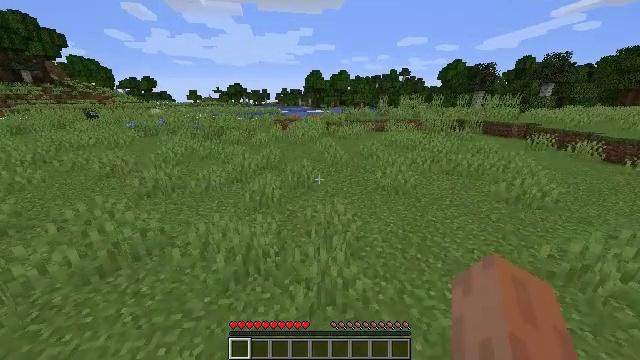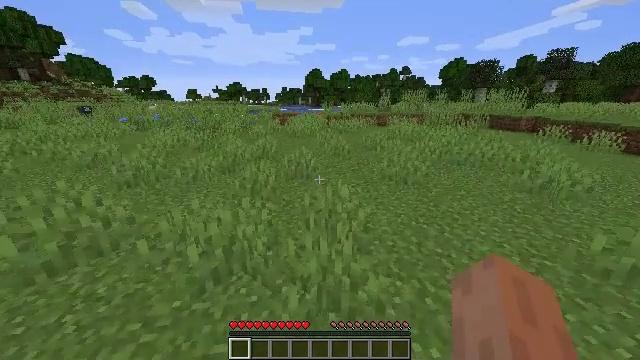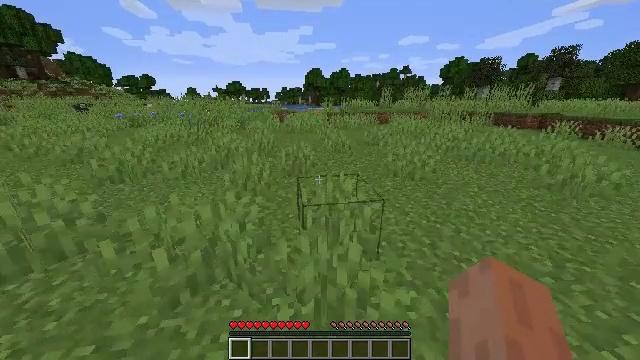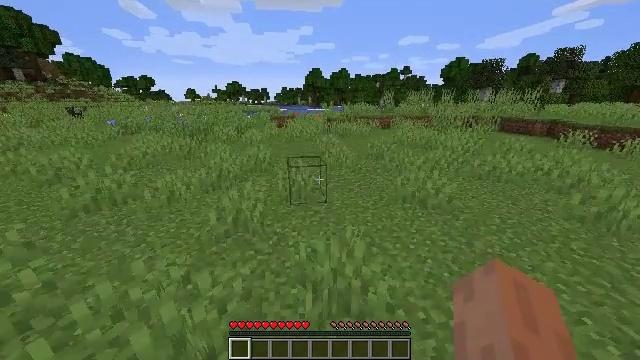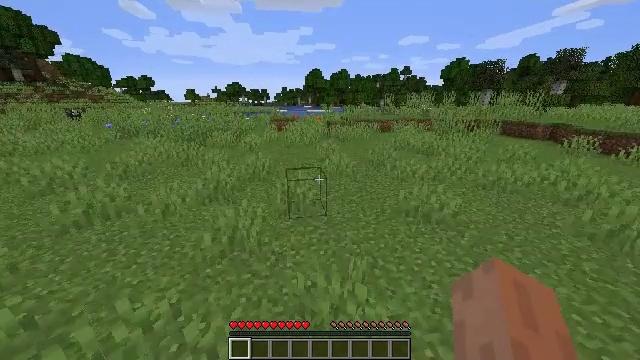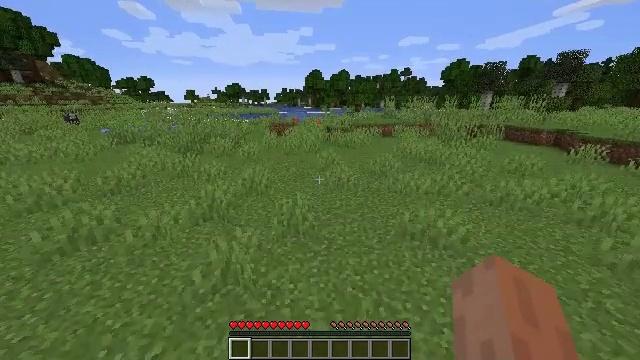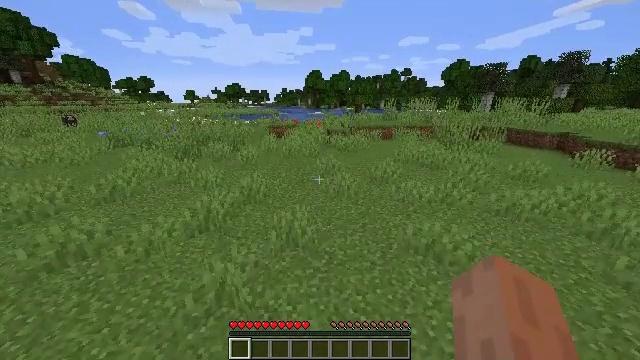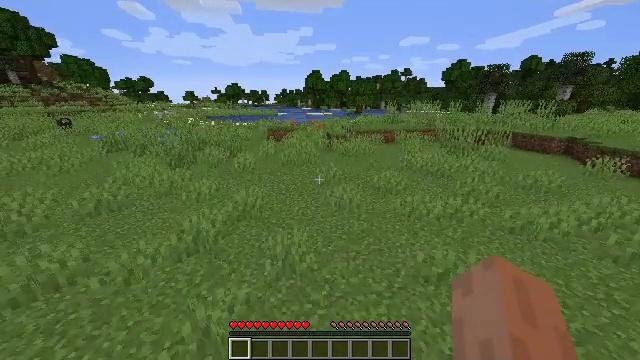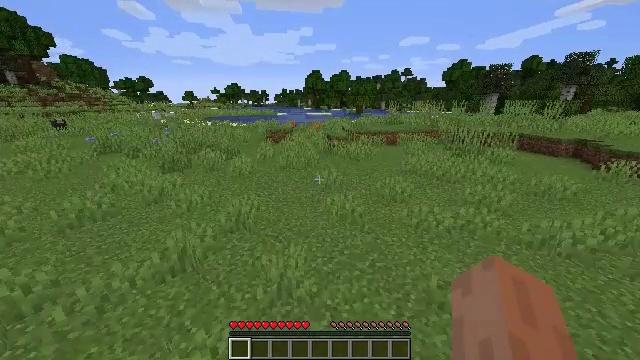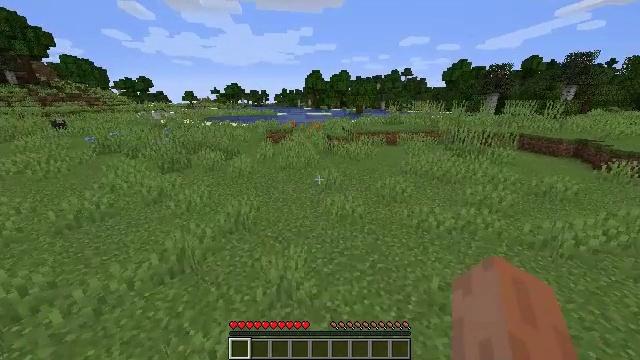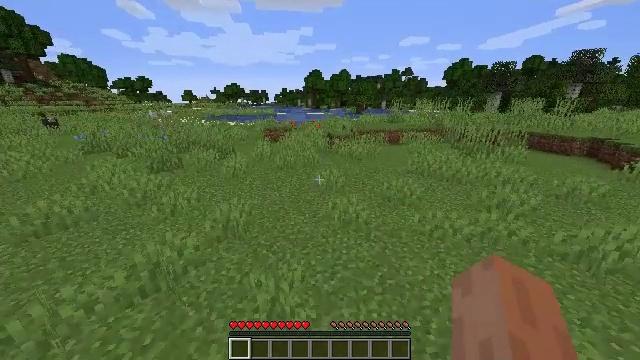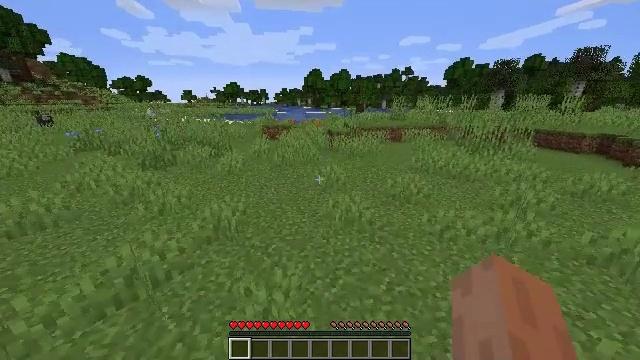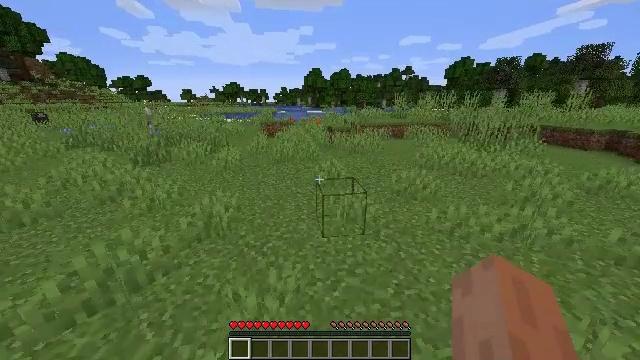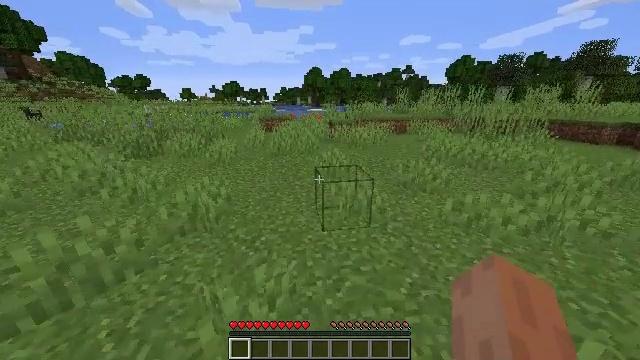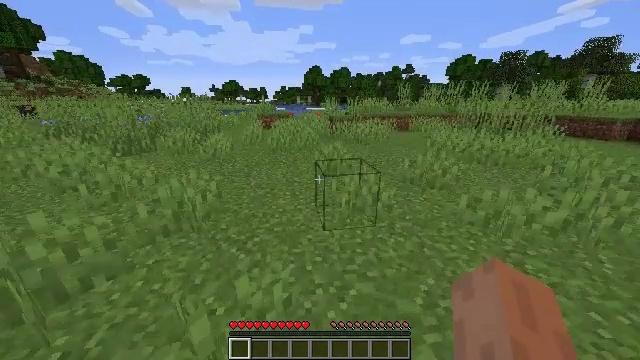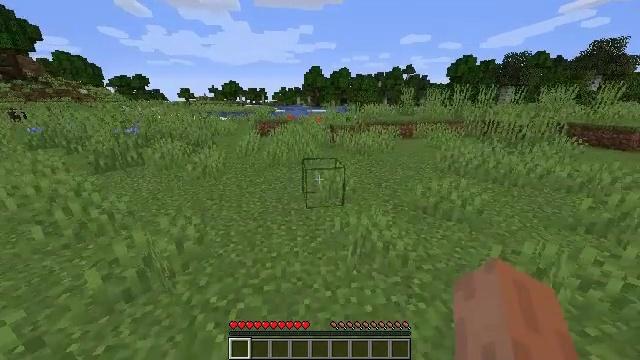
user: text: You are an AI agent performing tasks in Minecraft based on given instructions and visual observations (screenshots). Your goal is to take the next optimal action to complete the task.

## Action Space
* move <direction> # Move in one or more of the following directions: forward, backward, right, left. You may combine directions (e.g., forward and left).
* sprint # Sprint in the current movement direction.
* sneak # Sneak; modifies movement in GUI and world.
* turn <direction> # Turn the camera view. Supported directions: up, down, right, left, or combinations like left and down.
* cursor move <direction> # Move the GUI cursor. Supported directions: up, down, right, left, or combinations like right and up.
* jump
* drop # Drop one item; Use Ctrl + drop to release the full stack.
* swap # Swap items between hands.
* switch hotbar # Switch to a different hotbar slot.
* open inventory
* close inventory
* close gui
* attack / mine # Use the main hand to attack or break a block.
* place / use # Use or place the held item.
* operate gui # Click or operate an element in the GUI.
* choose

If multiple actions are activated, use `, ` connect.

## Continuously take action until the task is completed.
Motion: motion action
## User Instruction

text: Kill a skeleton.
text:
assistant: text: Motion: move forward, sprint, jump
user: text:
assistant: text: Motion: move forward, sprint, jump
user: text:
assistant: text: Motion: move forward, sprint, jump
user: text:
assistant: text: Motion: move forward, sprint, jump
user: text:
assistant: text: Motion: move forward, sprint, jump
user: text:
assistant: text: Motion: move forward, sprint, jump
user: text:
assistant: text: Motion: move forward, sprint, jump
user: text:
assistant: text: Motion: move forward, sprint, jump
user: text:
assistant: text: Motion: move forward, sprint, jump
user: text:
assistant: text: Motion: move forward, sprint, jump
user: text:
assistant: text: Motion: move forward, sprint, jump
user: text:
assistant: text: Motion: move forward, sprint, jump
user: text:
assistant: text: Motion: move forward, sprint, jump
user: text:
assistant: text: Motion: move forward, sprint, jump
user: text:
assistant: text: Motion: move forward, sprint, jump
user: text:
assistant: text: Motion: move forward, sprint, jump
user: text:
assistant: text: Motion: move forward, sprint, jump
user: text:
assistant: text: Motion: move forward, sprint, jump
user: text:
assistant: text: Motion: move forward, sprint, jump
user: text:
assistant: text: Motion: move forward, sprint, jump
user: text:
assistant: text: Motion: move forward, sprint, jump
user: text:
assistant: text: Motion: move forward, sprint, jump
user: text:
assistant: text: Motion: move forward, sprint, jump
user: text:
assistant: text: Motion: move forward, sprint, jump
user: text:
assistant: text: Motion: move forward, sprint, jump
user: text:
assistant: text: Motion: move forward, sprint, jump
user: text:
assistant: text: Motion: move forward, sprint, jump
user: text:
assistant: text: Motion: move forward, sprint, jump
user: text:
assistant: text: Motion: move forward, sprint, jump
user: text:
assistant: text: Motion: move forward, sprint, turn right, jump